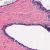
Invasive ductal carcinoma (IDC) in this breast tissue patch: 0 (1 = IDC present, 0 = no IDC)